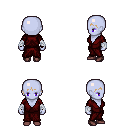
a pixel art fantasy rpg character, female body template, dark elf, purple skin, red robe, gold greaves, plain hairstyle, white cloth bandages, maroon shoes, four views (front, back, left, right), 2x2 character sprite sheet, small pixel art, hard edges, no anti-aliasing